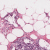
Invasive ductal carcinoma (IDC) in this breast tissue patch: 0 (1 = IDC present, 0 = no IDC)